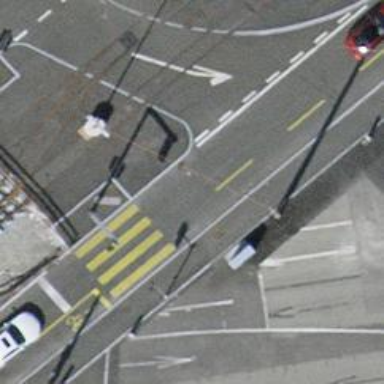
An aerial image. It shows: Road crossing with traffic signals and zebra markings.